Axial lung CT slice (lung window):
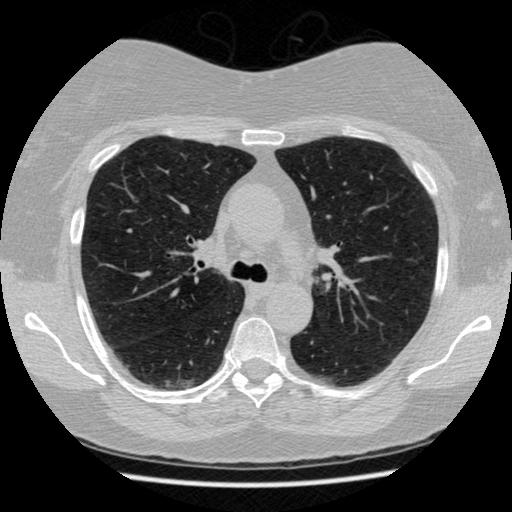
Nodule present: no